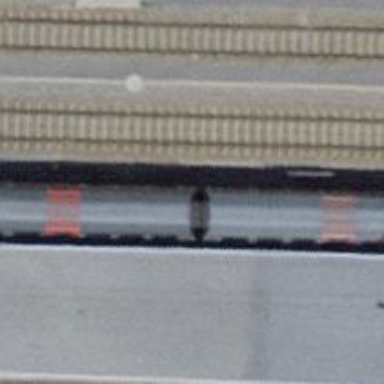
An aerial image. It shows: Railway switch with the turnout on the left side.